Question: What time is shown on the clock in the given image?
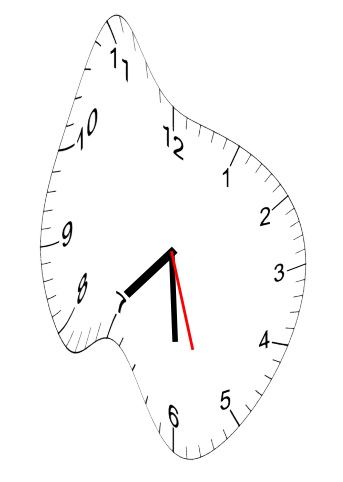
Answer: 07:29:27